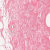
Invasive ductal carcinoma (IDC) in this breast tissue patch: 0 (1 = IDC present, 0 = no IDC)